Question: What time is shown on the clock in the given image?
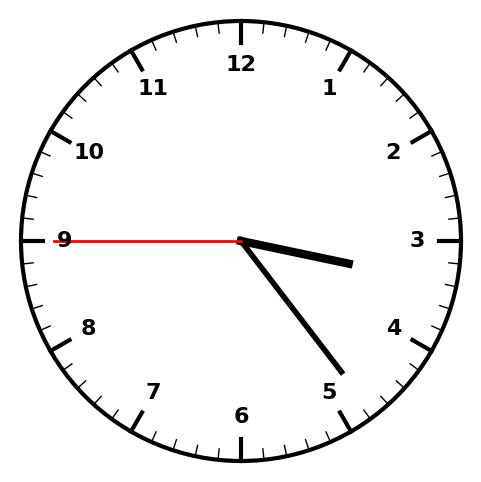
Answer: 03:23:45